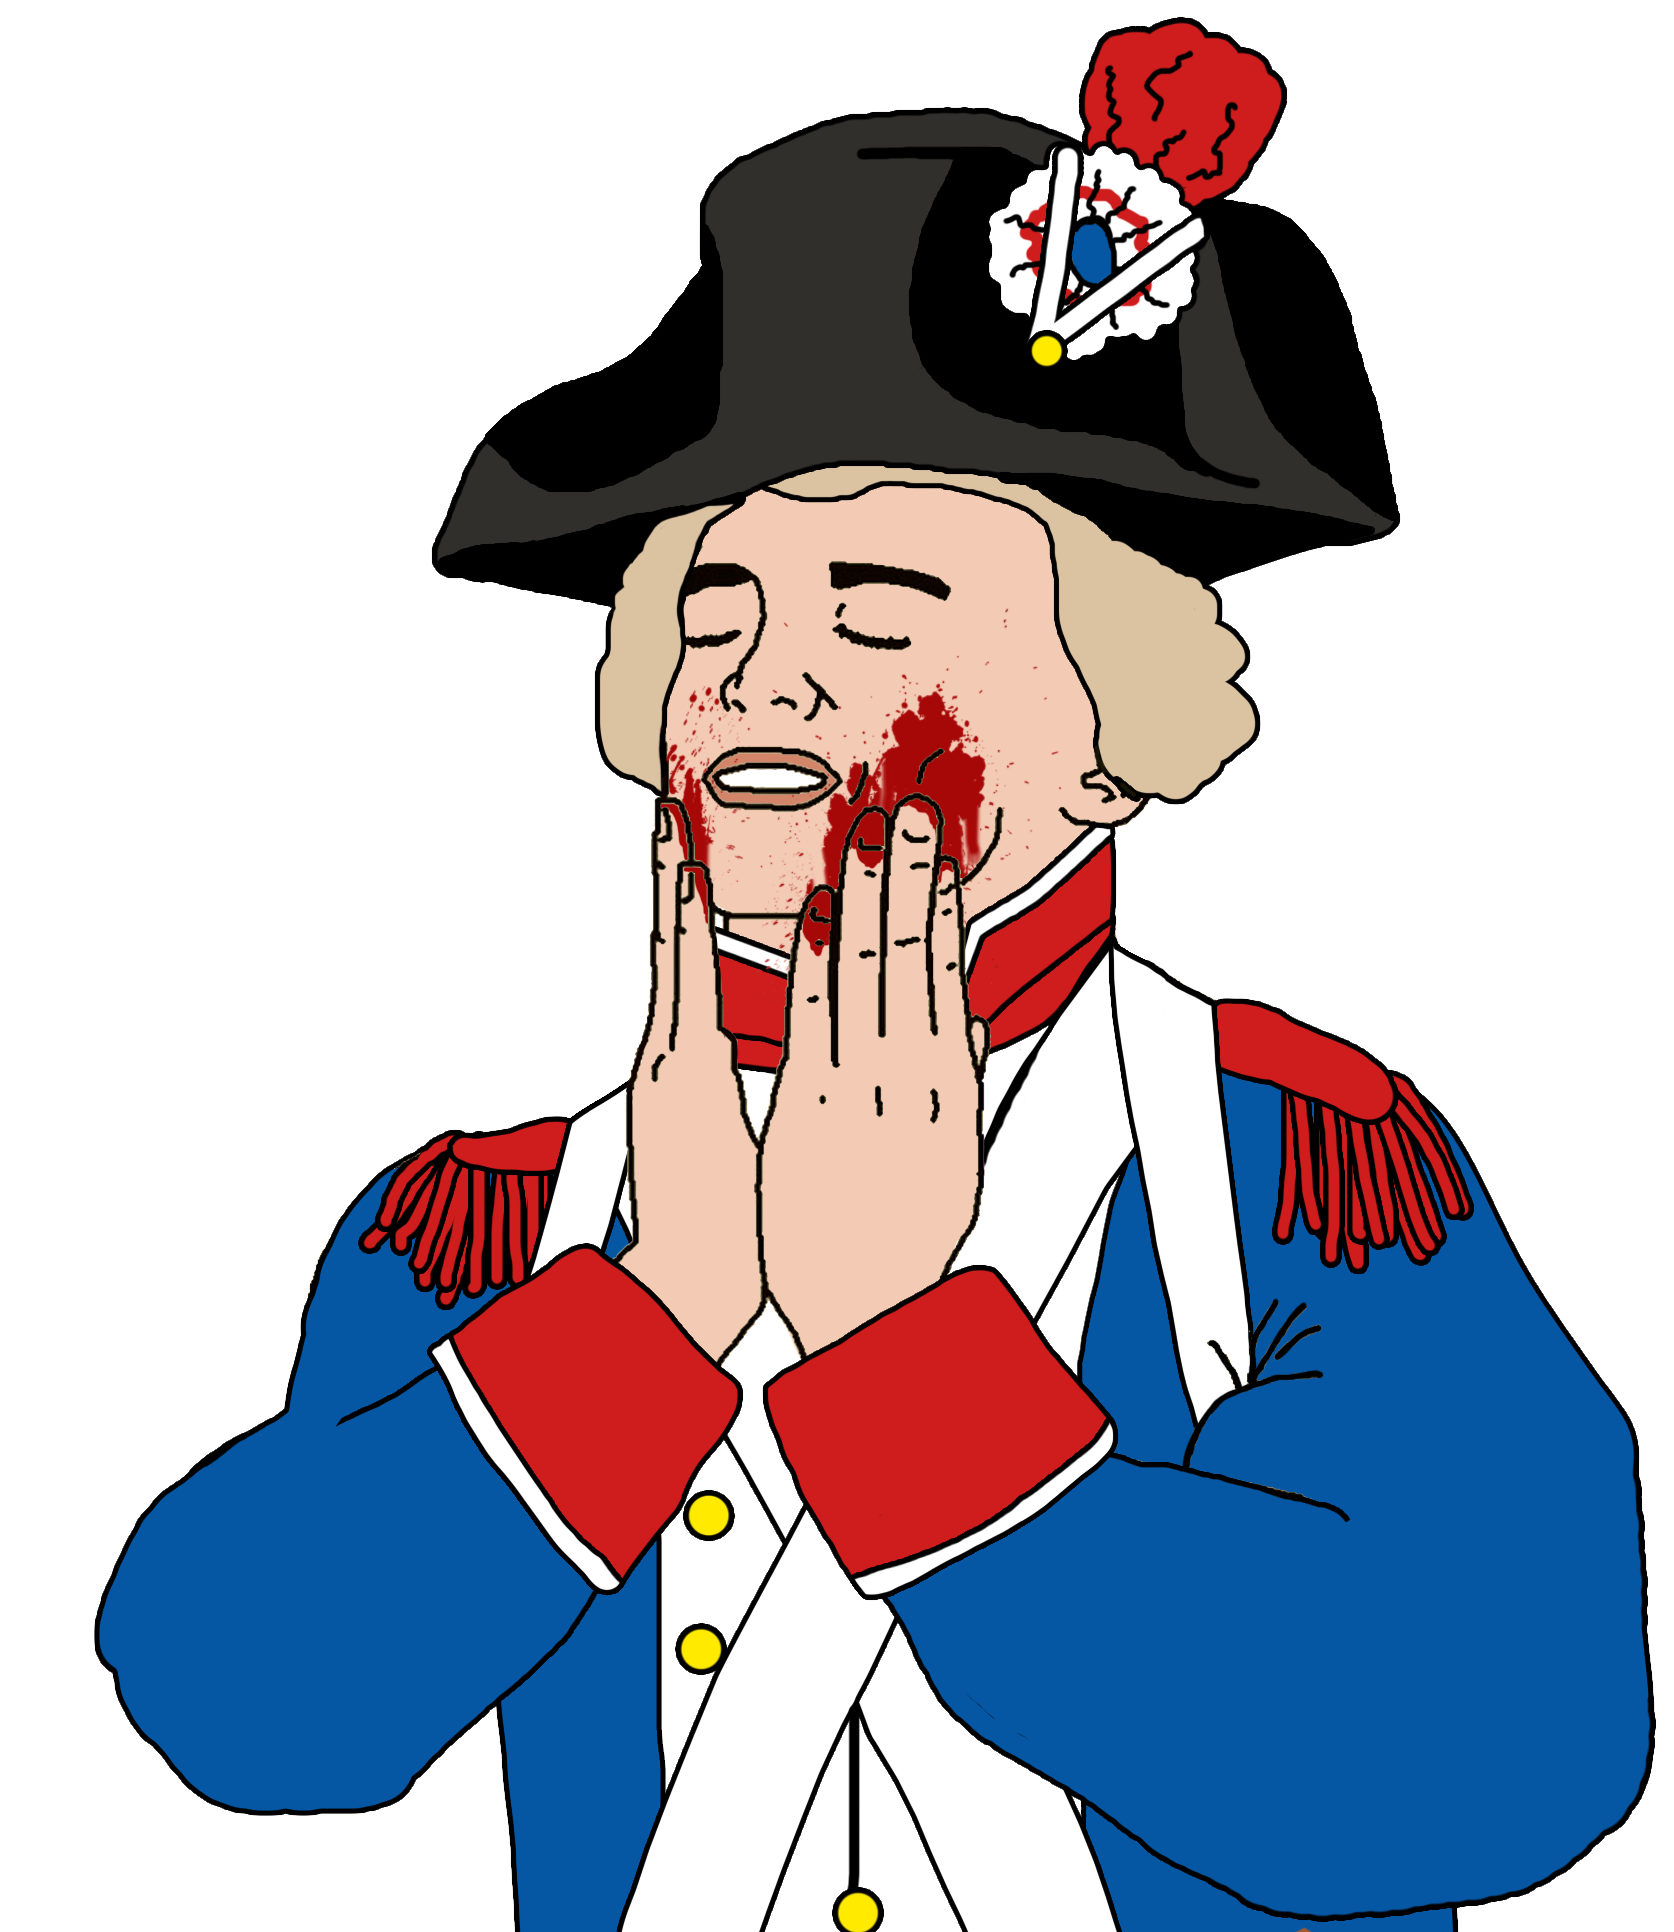
Label: 5_Feels_Good